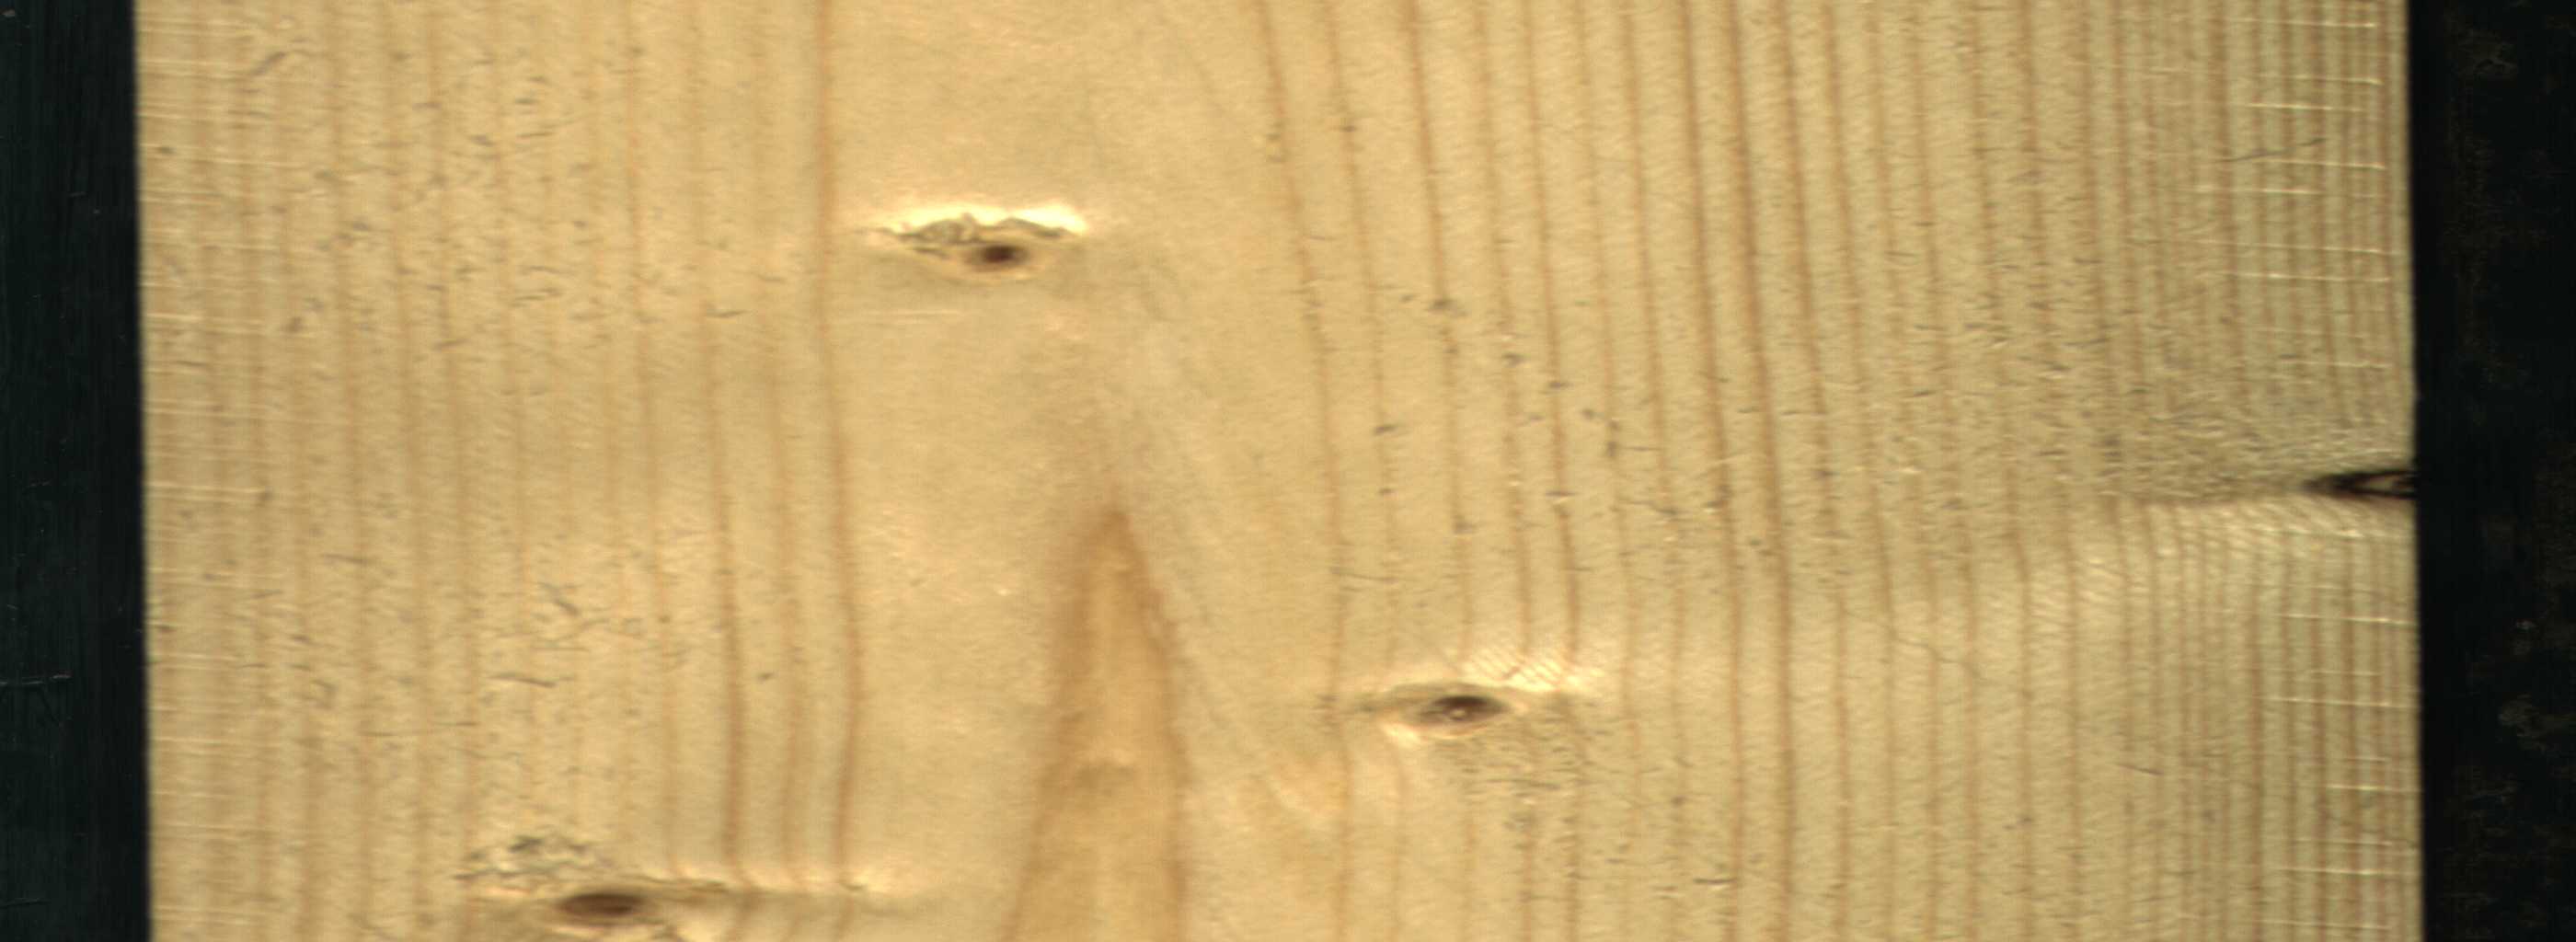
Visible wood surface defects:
Dead_Knot
Live_Knot
Live_Knot
Live_Knot